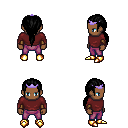
a pixel art fantasy rpg character, male body template, human, dark skin, maroon long-sleeve shirt, magenta pants, black ponytail hairstyle, purple tiara, leather bracers, gold boots, four views (front, back, left, right), 2x2 character sprite sheet, small pixel art, hard edges, no anti-aliasing